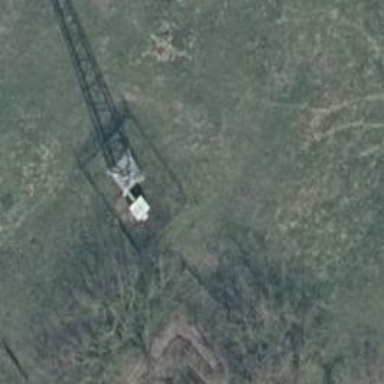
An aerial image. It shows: Communication mast.